Chest X-ray. View position: PA
Patient age: 57
Patient sex: M
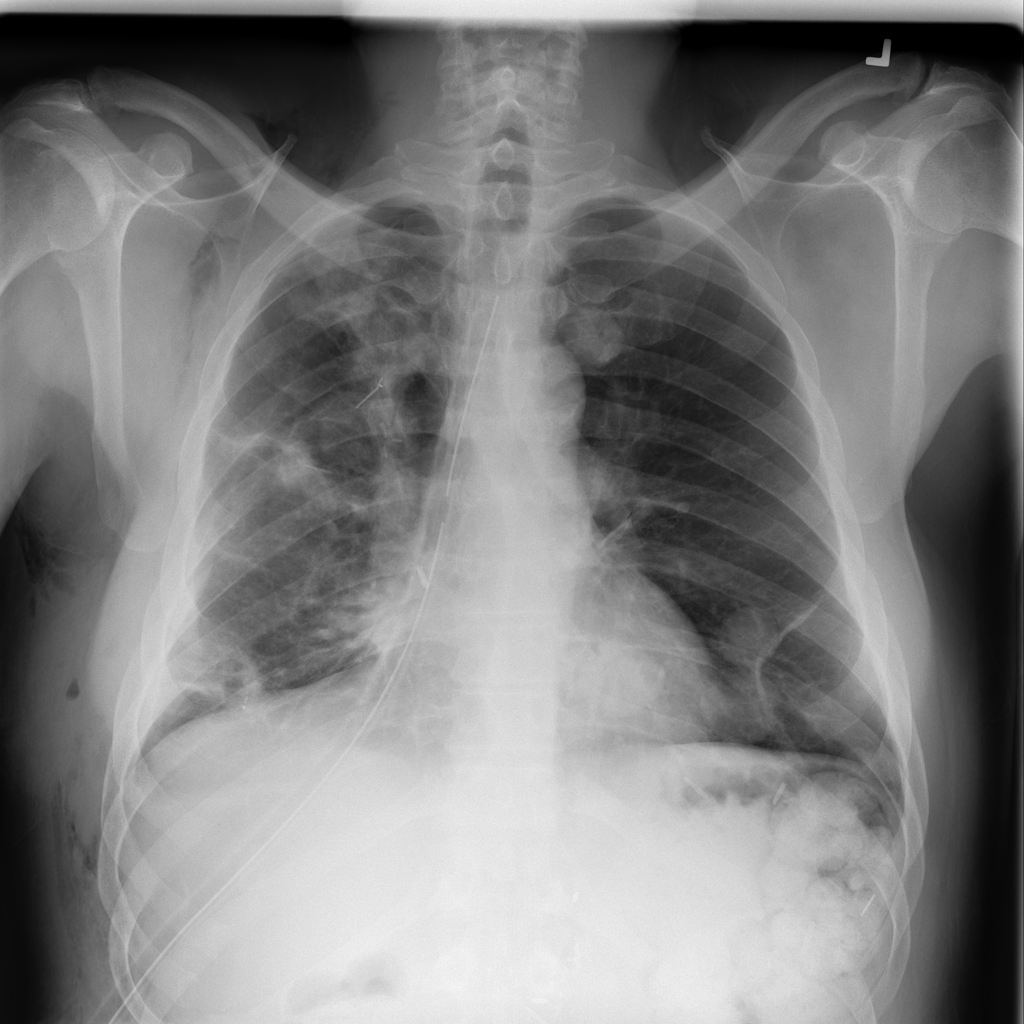
Finding: Pneumothorax